Question: I have to build up a bilateral UDP network system, that means both server and client send and receive data, as illustrated by the below diagram:

I took a ready to use example from
<URL>
However, on the client, when a data(string) is sent, the client gets stuck waiting for incoming data on this line:
'recvfrom(s, buf, BUFLEN, 0, (struct sockaddr *) &si_other, &slen)'
The client cannot send more data until it receives incoming data.
Is there any method that I can keep sending data to the server, while also waiting for incoming data?
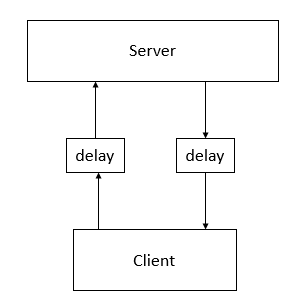
Answer: This is because by default sockets are blocking, which means 'recv' and 'read' family calls will hang until there is data available. You need to either use nonblocking I/O with multiplexing like 'select()' or 'poll()', or use a separate, dedicated thread for receiving data.
Nonblocking I/O is significantly different in design from blocking I/O code, so there's not a simple change you can make. I recommend you read something like <URL> which covers all of these issues.